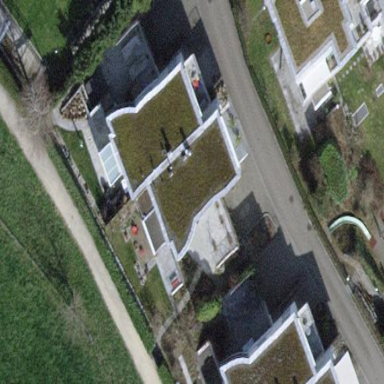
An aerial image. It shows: Semi-detached house with flat roof.